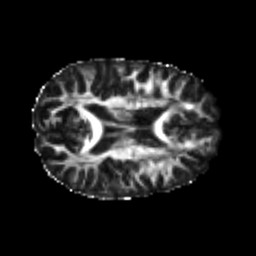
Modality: FA
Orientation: axial
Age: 22
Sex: female
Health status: healthy
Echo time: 0.074 s